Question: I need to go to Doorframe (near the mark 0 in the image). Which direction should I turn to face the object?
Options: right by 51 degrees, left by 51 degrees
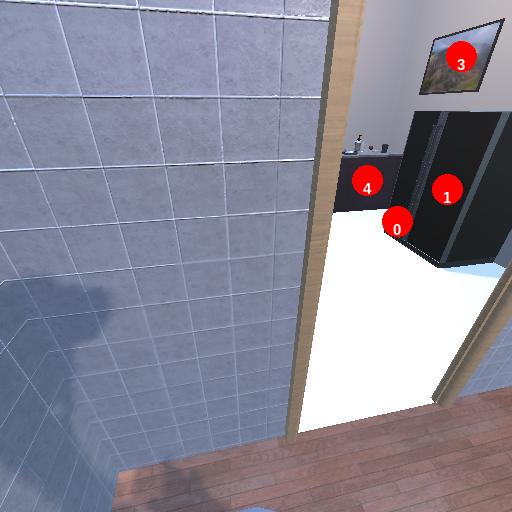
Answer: right by 51 degrees